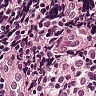
Metastatic tissue present: no